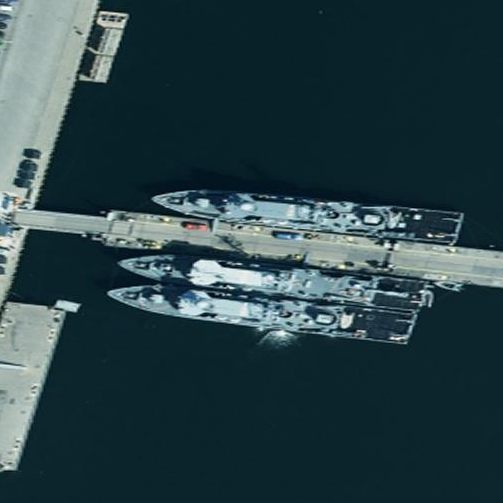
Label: combat